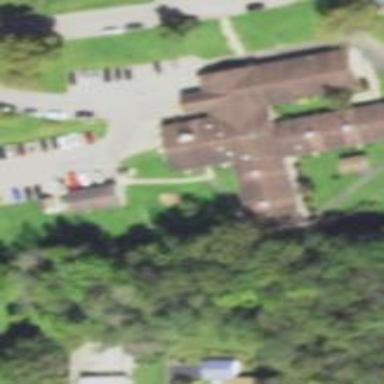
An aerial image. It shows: Nursing home building.